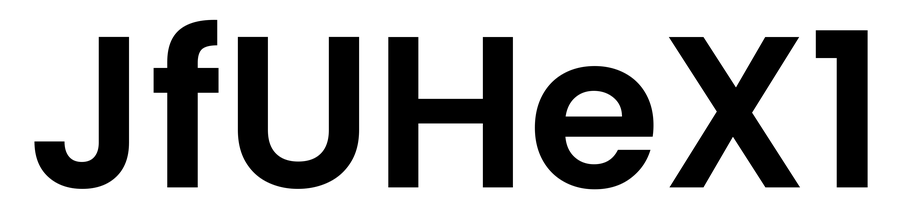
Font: Poppins-SemiBold